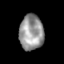
Tissue: skin
Cell type: Fibroblasts
Senescence score: 0.678
Nuclear area (px): 839
Mean DAPI intensity: 150.452